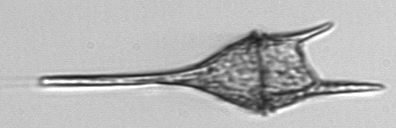
Label: Tripos_lineatus